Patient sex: M
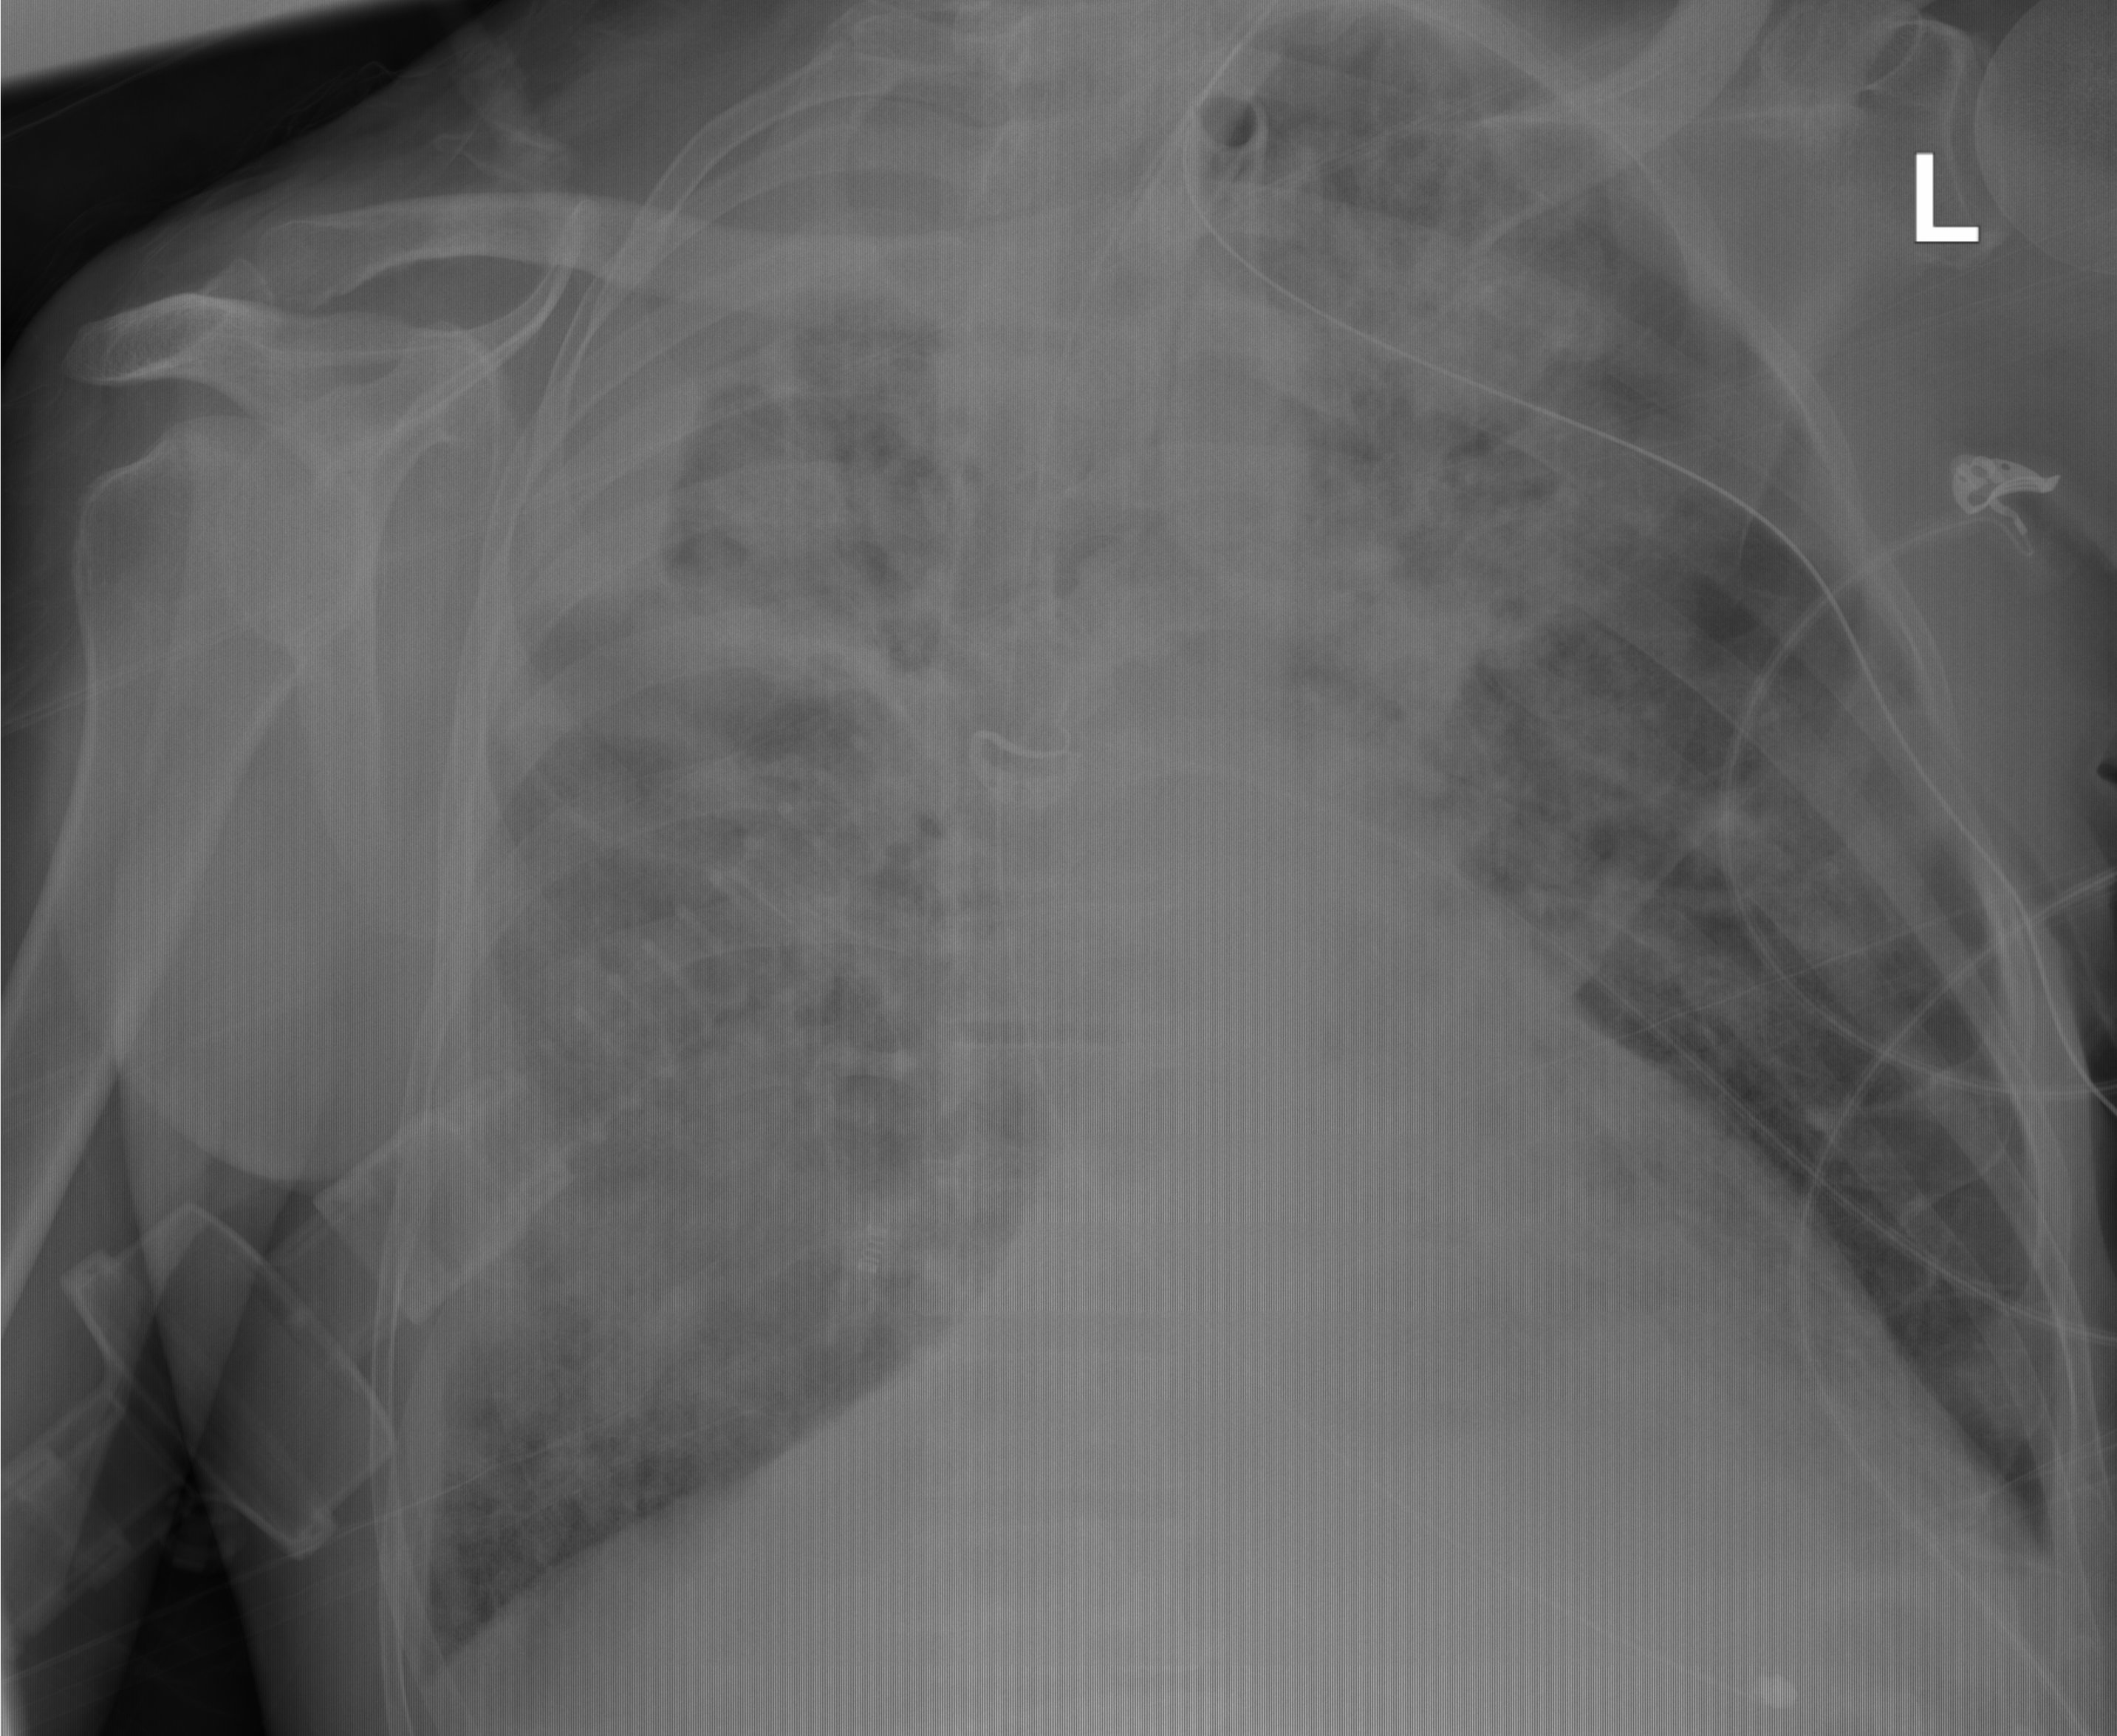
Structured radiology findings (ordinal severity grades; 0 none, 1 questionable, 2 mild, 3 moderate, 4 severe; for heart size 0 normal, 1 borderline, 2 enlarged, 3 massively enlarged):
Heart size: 0
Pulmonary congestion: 0
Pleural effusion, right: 2
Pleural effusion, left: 0
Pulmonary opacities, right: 4
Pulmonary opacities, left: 4
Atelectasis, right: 3
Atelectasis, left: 2